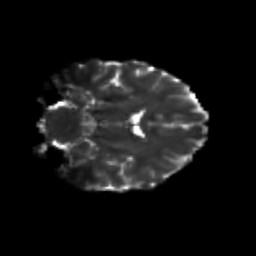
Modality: T2w
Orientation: coronal
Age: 25
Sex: female
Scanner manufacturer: siemens
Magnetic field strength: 3 T
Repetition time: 3.5 s
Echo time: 0.125 s